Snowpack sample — Snodgrass Mountain, Crested Butte, Colorado (2/4/25, 12:06 PM MST)
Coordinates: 38.923, -106.968
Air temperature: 35 °F
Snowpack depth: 80 cm
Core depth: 60 cm
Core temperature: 32 °F
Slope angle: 14°, slope face: 78°
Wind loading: low
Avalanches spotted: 0
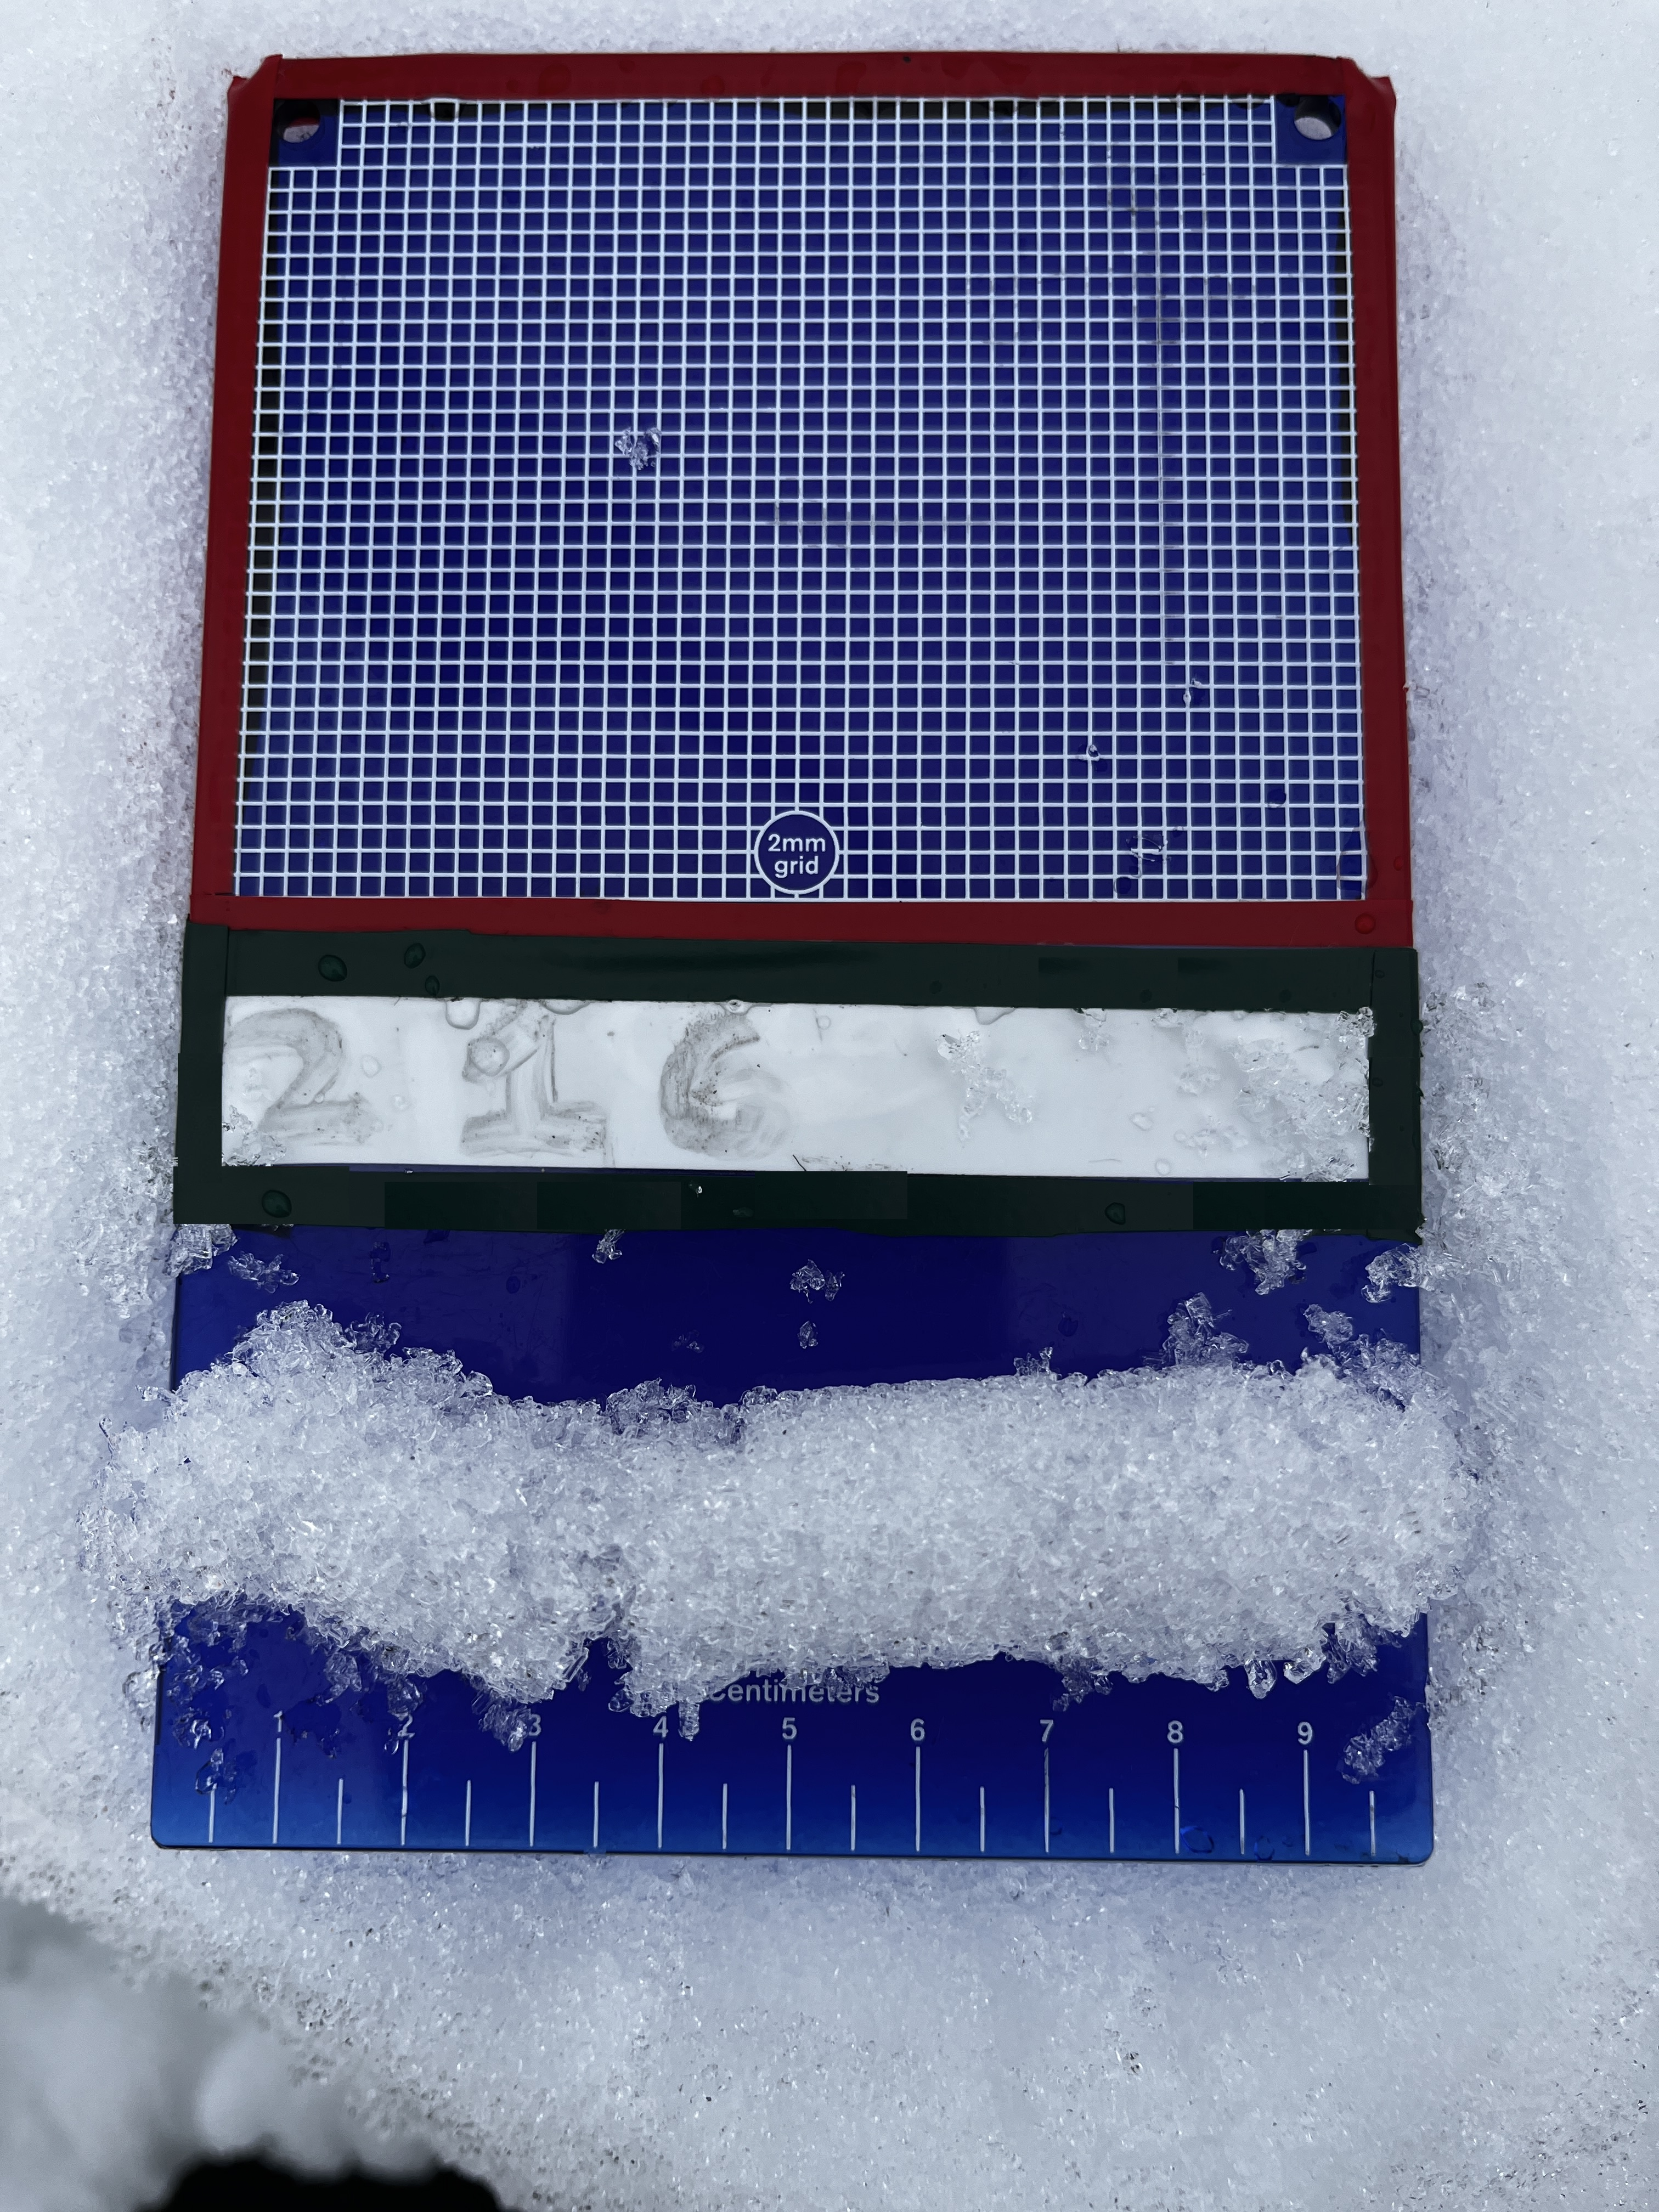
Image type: crystal_card
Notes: No avalanches nearby, unusually warm weather for the last month reported by residents, Collected 25 yards from treeline